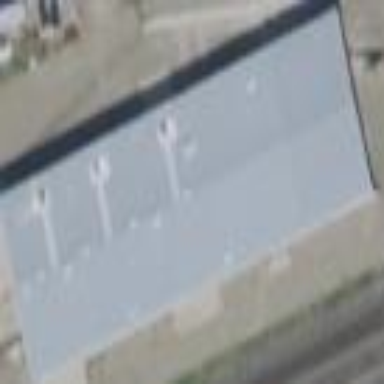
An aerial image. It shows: Warehouse building.